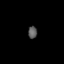
Tissue: lung
Cell type: Endothelial cells
Senescence score: 0.1923
Nuclear area (px): 107
Mean DAPI intensity: 89.617